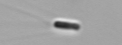
Label: Chaetoceros_subtilis